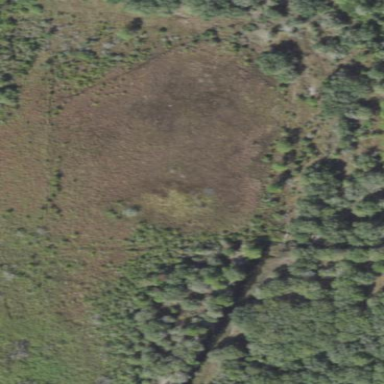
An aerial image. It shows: Wetland area characterized by wet meadow.